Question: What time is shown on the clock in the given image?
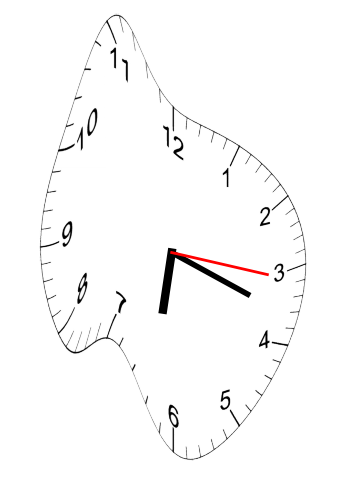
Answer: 06:18:16